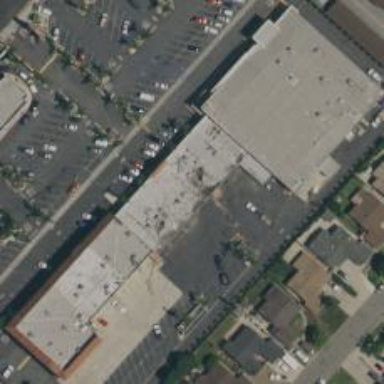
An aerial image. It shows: Retail building.